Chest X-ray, PA view. Patient: 41 years old, sex M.
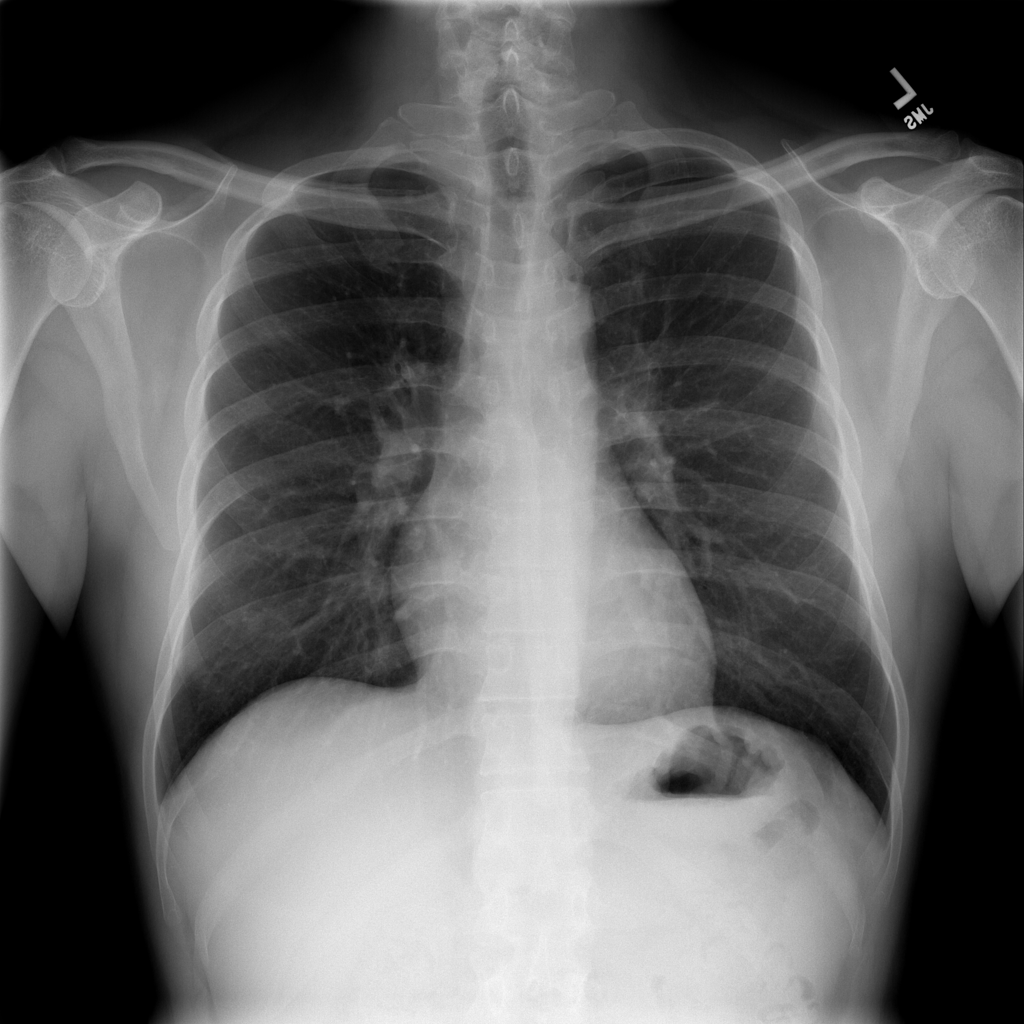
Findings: No Finding